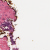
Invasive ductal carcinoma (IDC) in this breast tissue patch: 0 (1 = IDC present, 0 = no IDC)